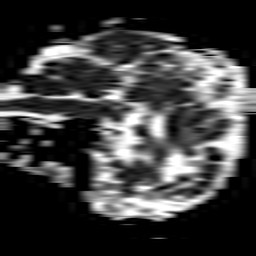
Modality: ADC
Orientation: sagittal
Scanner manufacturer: philips
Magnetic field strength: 1.5 T
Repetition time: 3.266 s
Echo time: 0.06899 s